Question: I have mask image like this

How can I hide drawn elements by this mask like in photoshop (dark areas are invisible, transparent areas are shown).
It is possible to do this in raw canvas via setting 'globalCompositeOperation = 'destination-over'', but I want it in Kineticjs
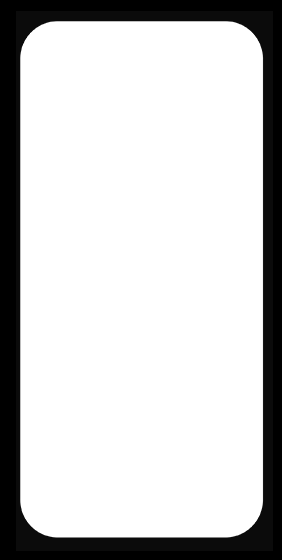
Answer: You can do something like this:
'''
var shape = new Kinetic.Shape({
drawFunc: function(context) {
context.beginPath();
context.rect(0, 0, image.width, image.height)
context.closePath();
context.fillStrokeShape(this);
context.setAttr('globalCompositeOperation', 'destination-out');
context.drawImage(image, 0, 0);
context.setAttr('globalCompositeOperation', 'source-over');
},
fill: '#00D2FF',
});
'''
Demo: <URL>